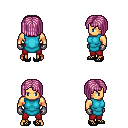
a pixel art fantasy rpg character, male body template, human, tanned skin, teal tunic, red pants, pink pageboy hairstyle, metal gloves, ghillies, four views (front, back, left, right), 2x2 character sprite sheet, small pixel art, hard edges, no anti-aliasing